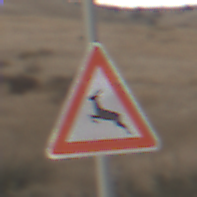
Verkehrszeichen: WildwechselRechts
Umgebung: Outdoor, RoadRail
Tageszeit: SunriseSunset
Wetter: PartlyCloudy
Licht: Natural
Jahreszeit: NotSpecified
Kontrast: LowContrast